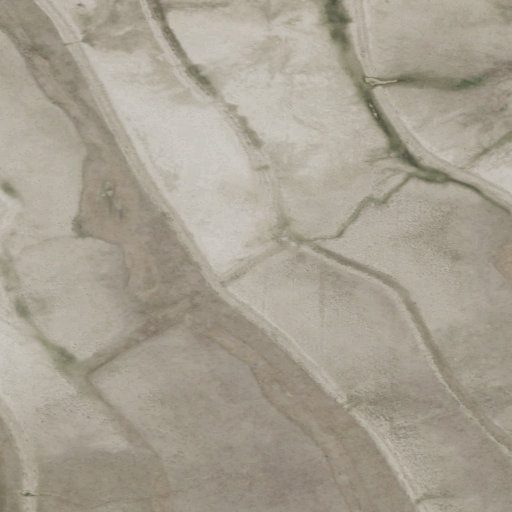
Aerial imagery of plain(s) in Montana named Burnett Flats containing grassland, shrub, and herbaceous wetlands